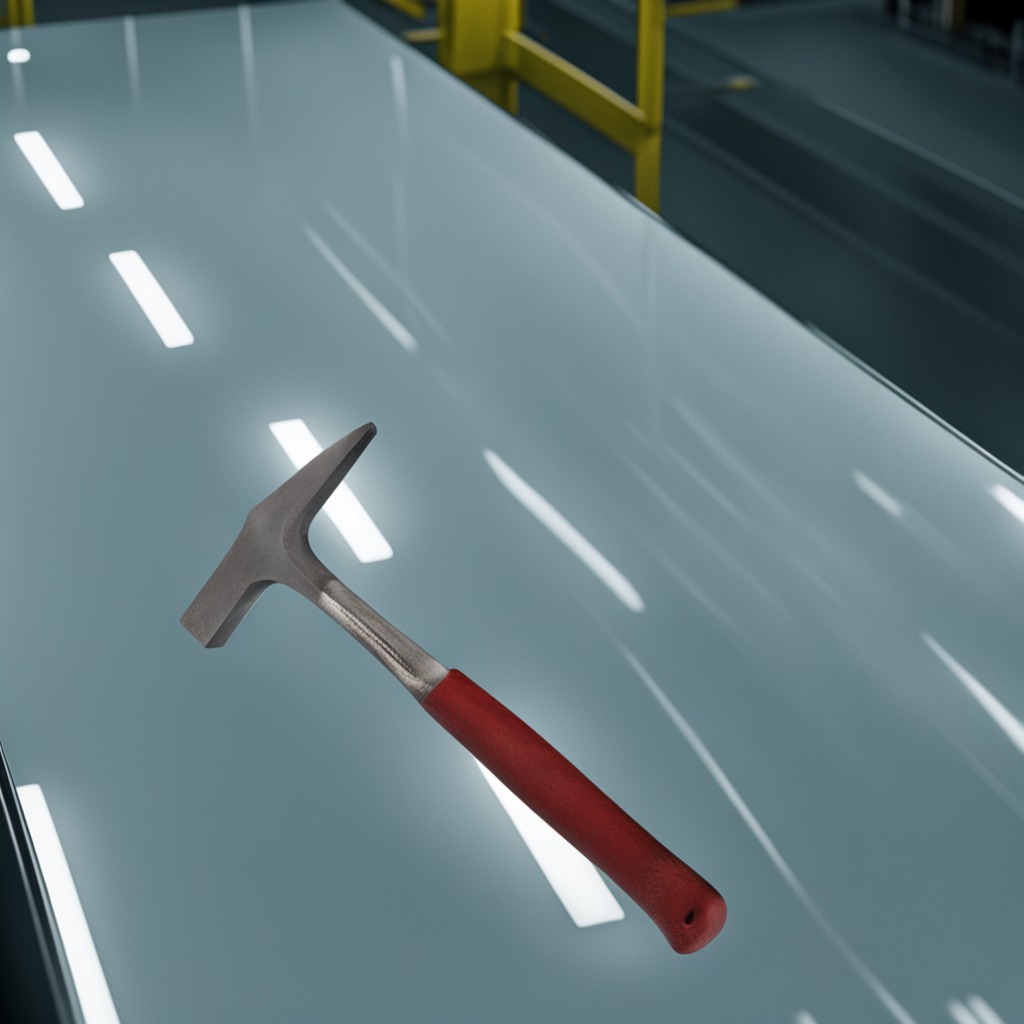
A hammer is lying on the table in the ship maintenance bay.